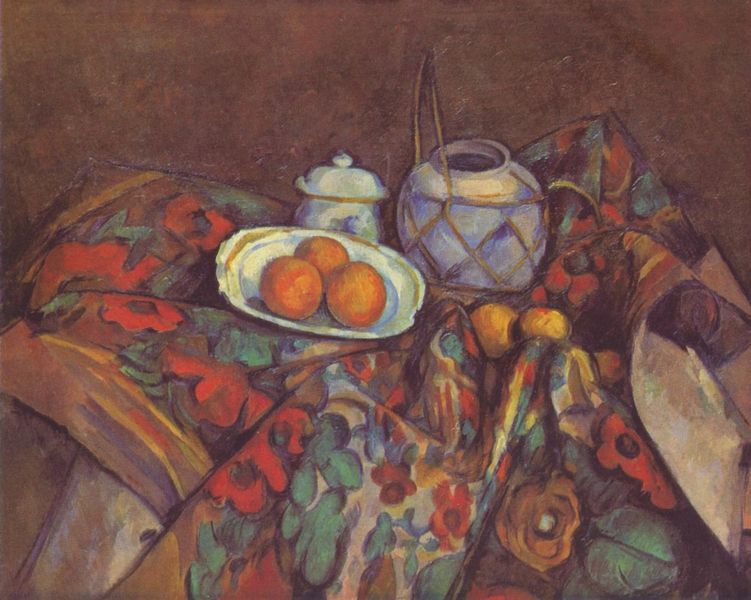
Titel: Stilleben mit Orangen
Künstler: Paul Cézanne
Standort: New York (New York)
Institution: The Museum of Modern Art
Schlagwörter: blau, blätter, dunkel, gemälde, schatten, weiß, cezanne, gelb, grün, impressionismus, komposition, ocker, blume, blumen, braun, bunt, frankreich, grau, hell, hintergrund, licht, orange, schwarz, tisch, ölbild, blüten, obst, rot, tuch, beige, expressionismus, malerei, muster, ornament, teppich, wand, falten, schale, schüssel, teller, tischdecke, tischtuch, öl, decke, drei, blatt, pflanzen, knopf, rund, frucht, früchte, henkel, kanne, keramik, krug, stilleben, stillleben, vase, apfel, orangen, topf, äpfel, farben, violett, picknick, van gogh, rand, gefaltet, impressionistisch, dekor, tee, deckel, geflecht, provence, blumenmuster, dose, gefäss, porzellan, geld, paul, geschirr, service, bast, rauten, gedeckt, geblümt, paul cezanne, teekanne, bottich, pfirsiche, zitrone, goldrand, stumpf, netz, vertiefung, plaid, frücht, apfelsinen, unordentlich, zuckerdose, blue, totenköpfe, knitter, rot orange, cezanne paul, erscheinungfarbe, obststillleben, tragenetz